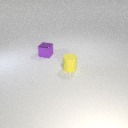
small yellow rubber cylinder to the right of small purple metal cube